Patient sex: M
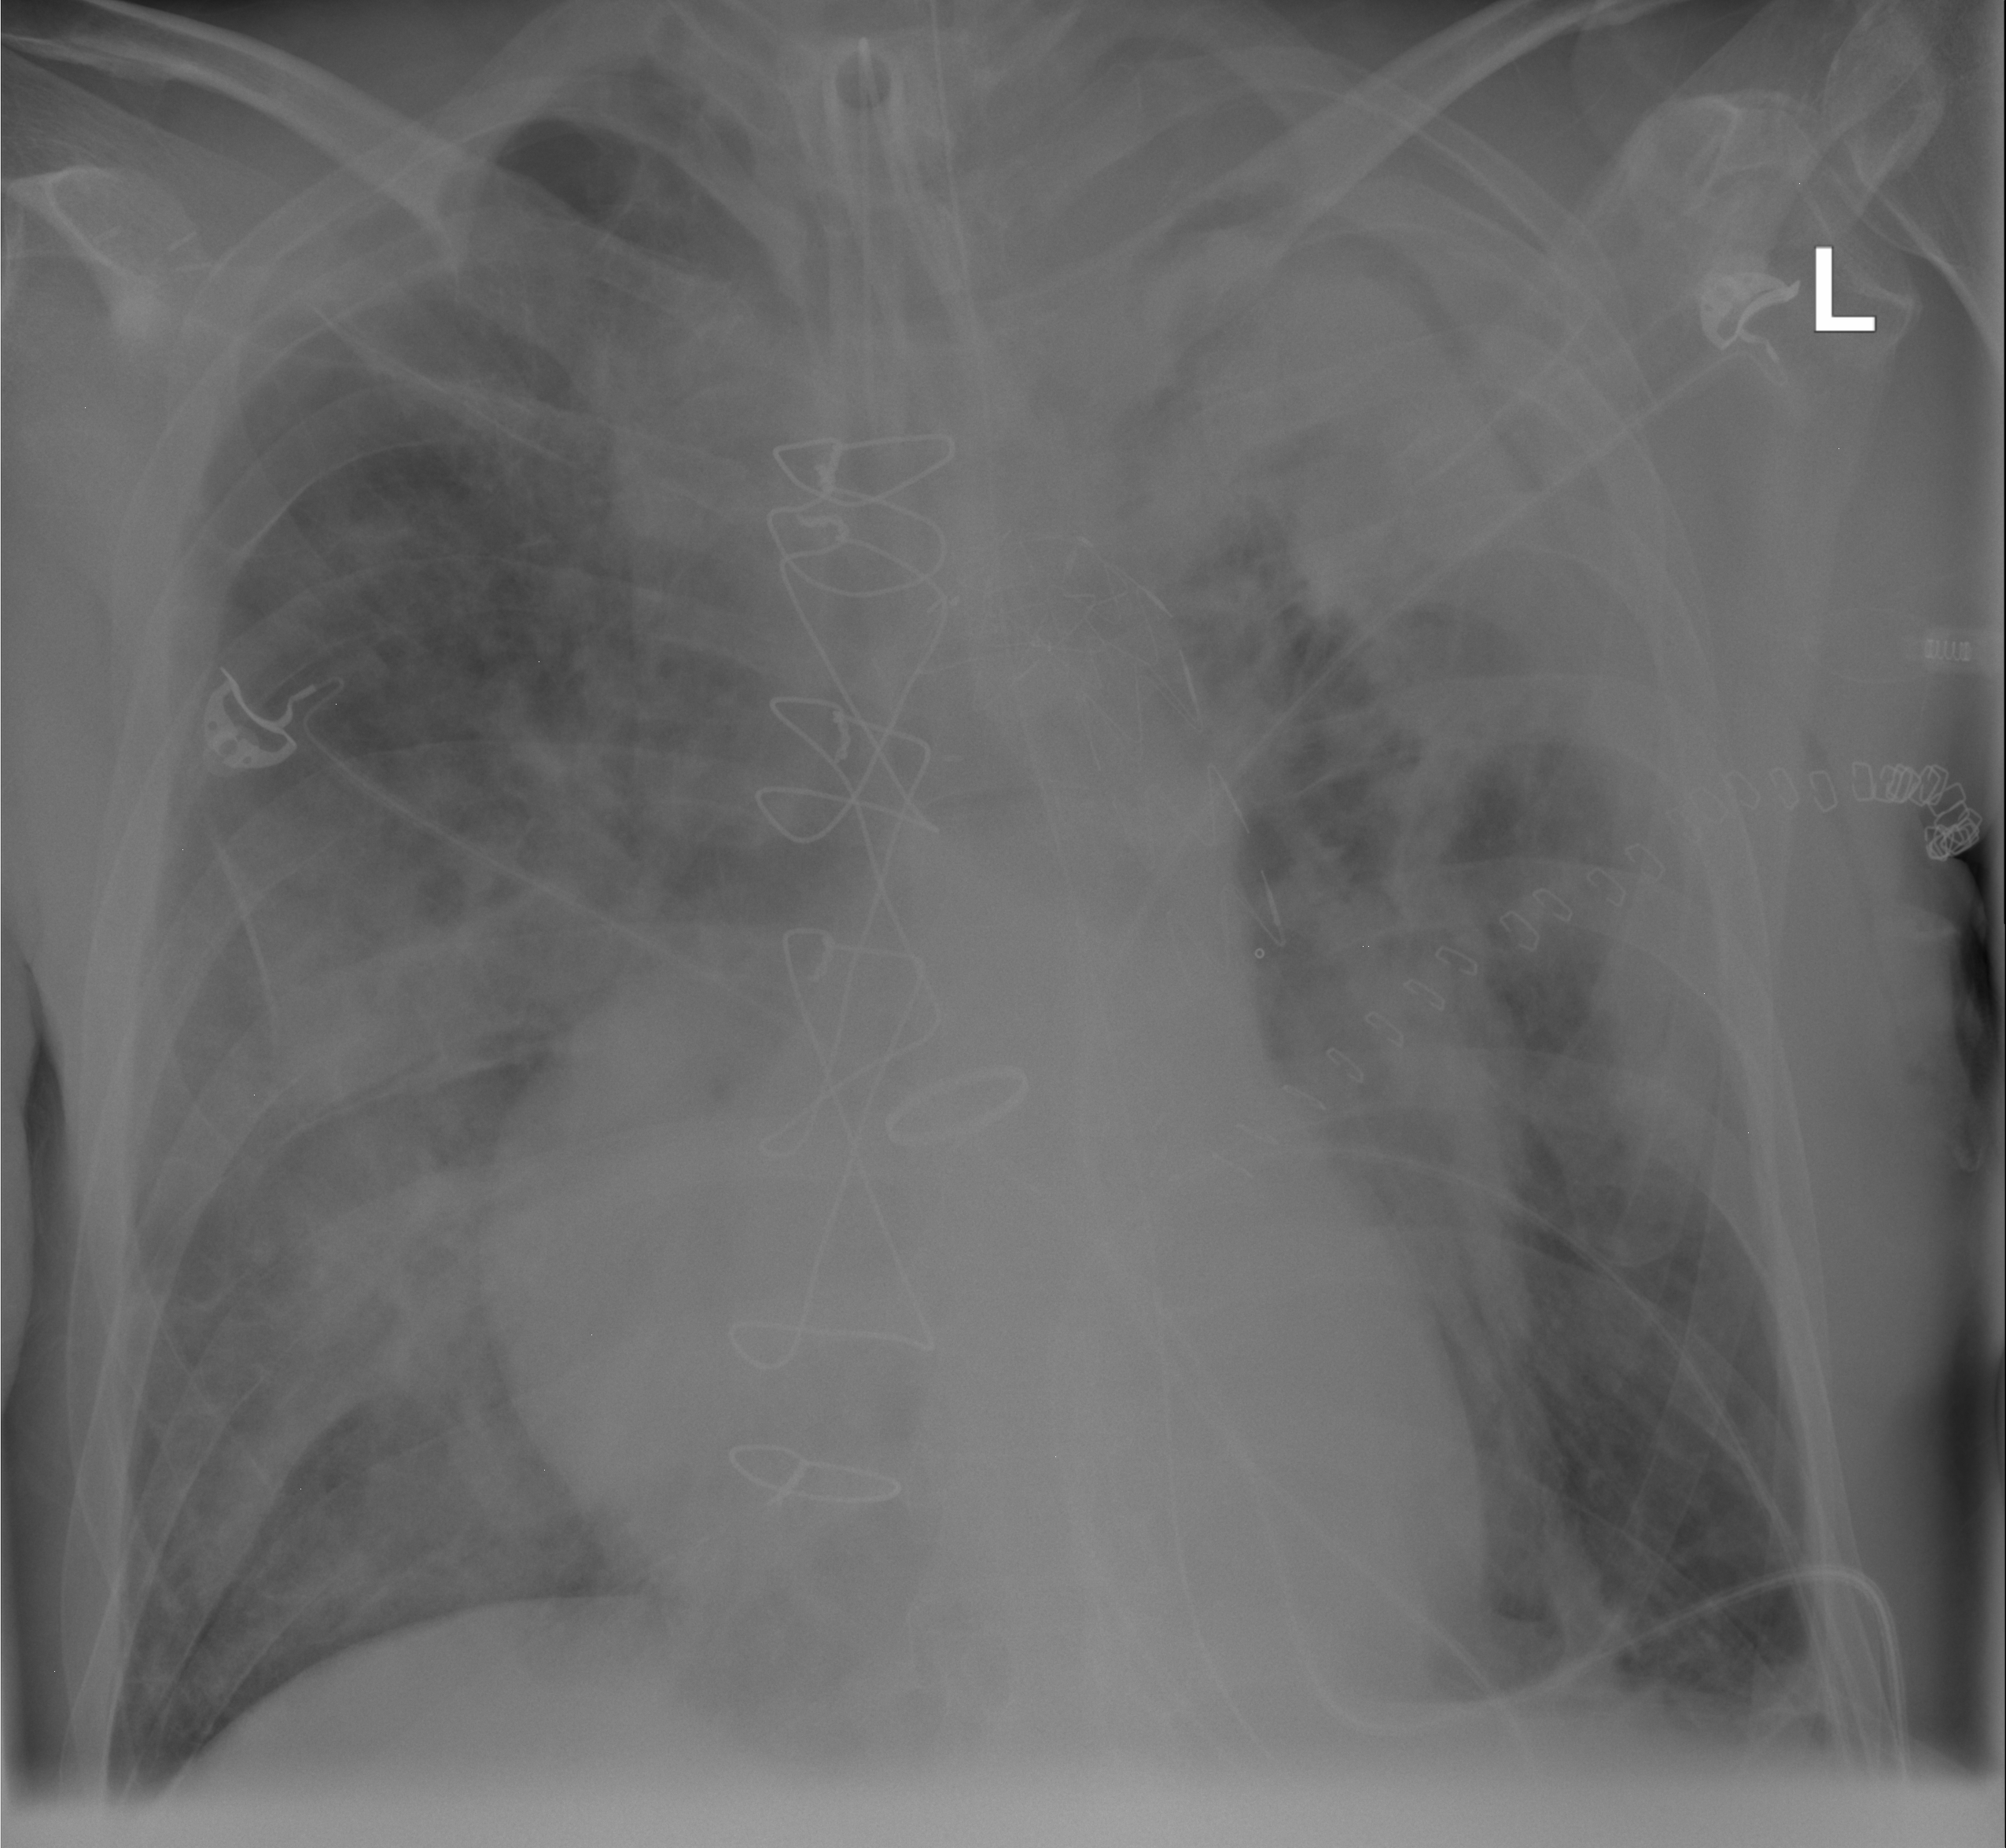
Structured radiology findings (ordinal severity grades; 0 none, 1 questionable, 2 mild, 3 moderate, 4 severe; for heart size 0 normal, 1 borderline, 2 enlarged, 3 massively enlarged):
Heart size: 2
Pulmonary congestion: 0
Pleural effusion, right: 0
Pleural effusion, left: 1
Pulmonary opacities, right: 3
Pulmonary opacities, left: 3
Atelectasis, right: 2
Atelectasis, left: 2